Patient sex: F
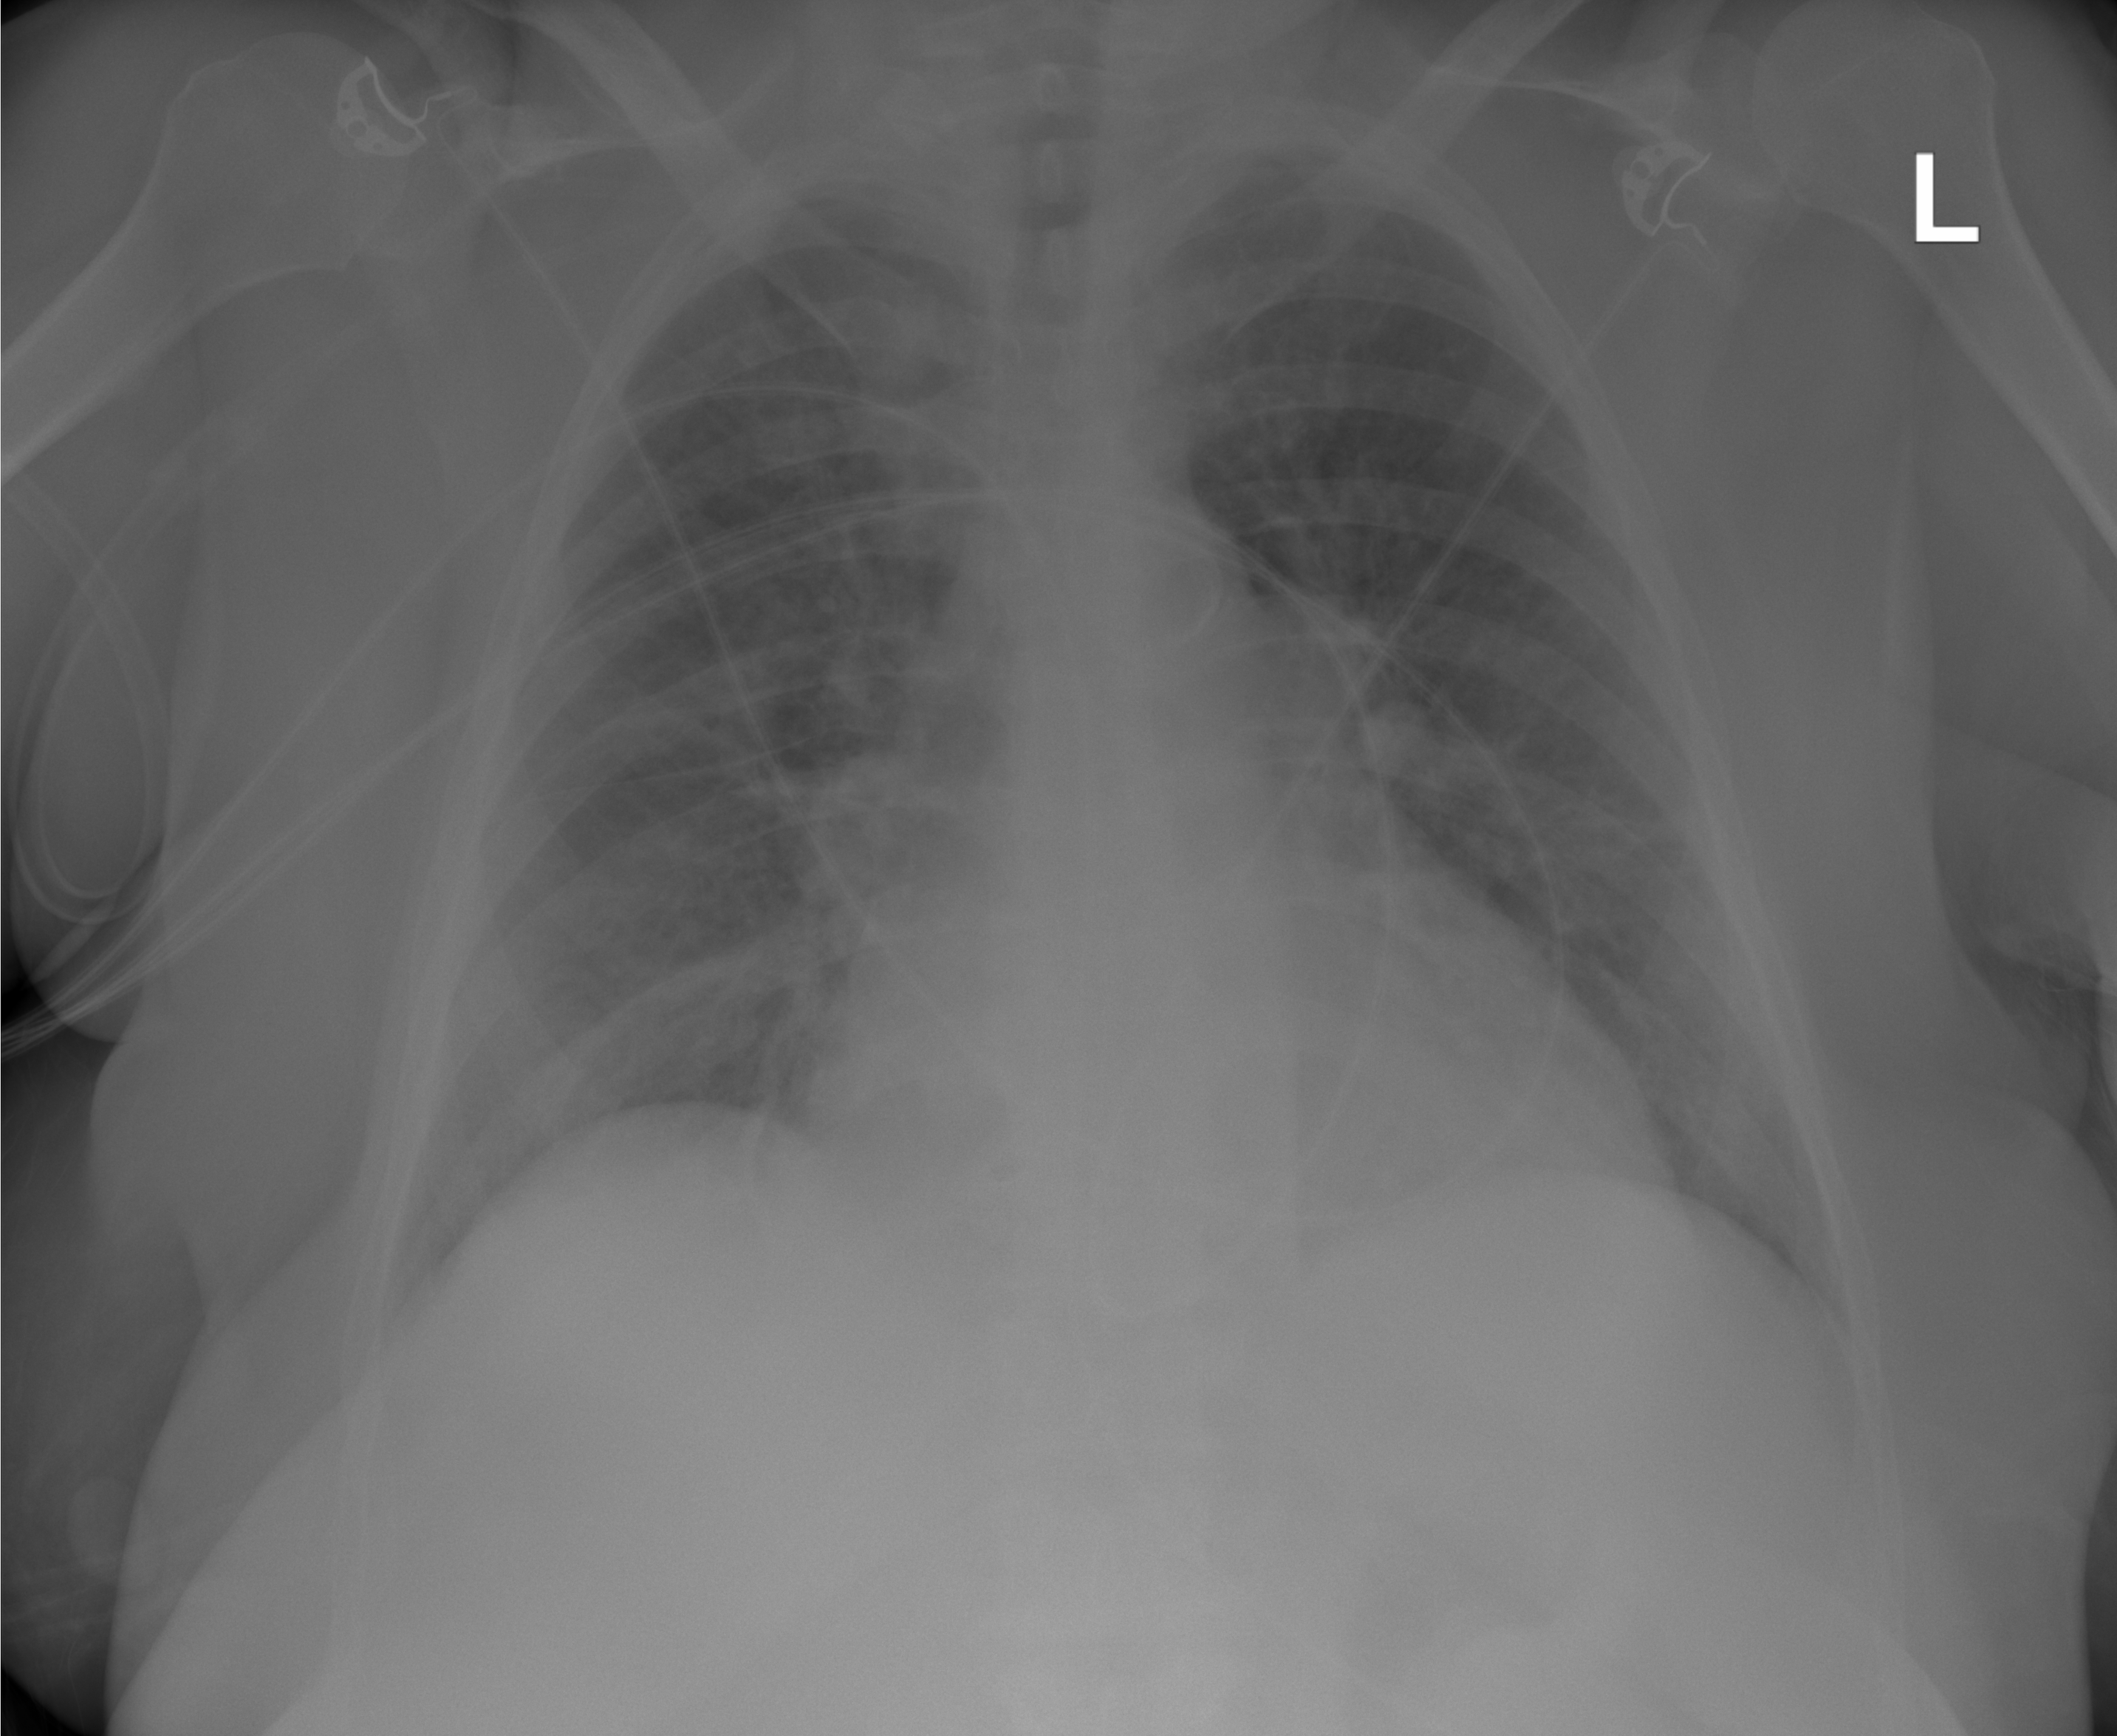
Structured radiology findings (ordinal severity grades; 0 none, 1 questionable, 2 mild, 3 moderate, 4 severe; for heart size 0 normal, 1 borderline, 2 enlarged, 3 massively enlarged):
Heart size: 0
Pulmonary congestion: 3
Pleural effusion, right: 0
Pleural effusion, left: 0
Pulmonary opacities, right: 2
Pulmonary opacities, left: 1
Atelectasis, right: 0
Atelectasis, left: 0